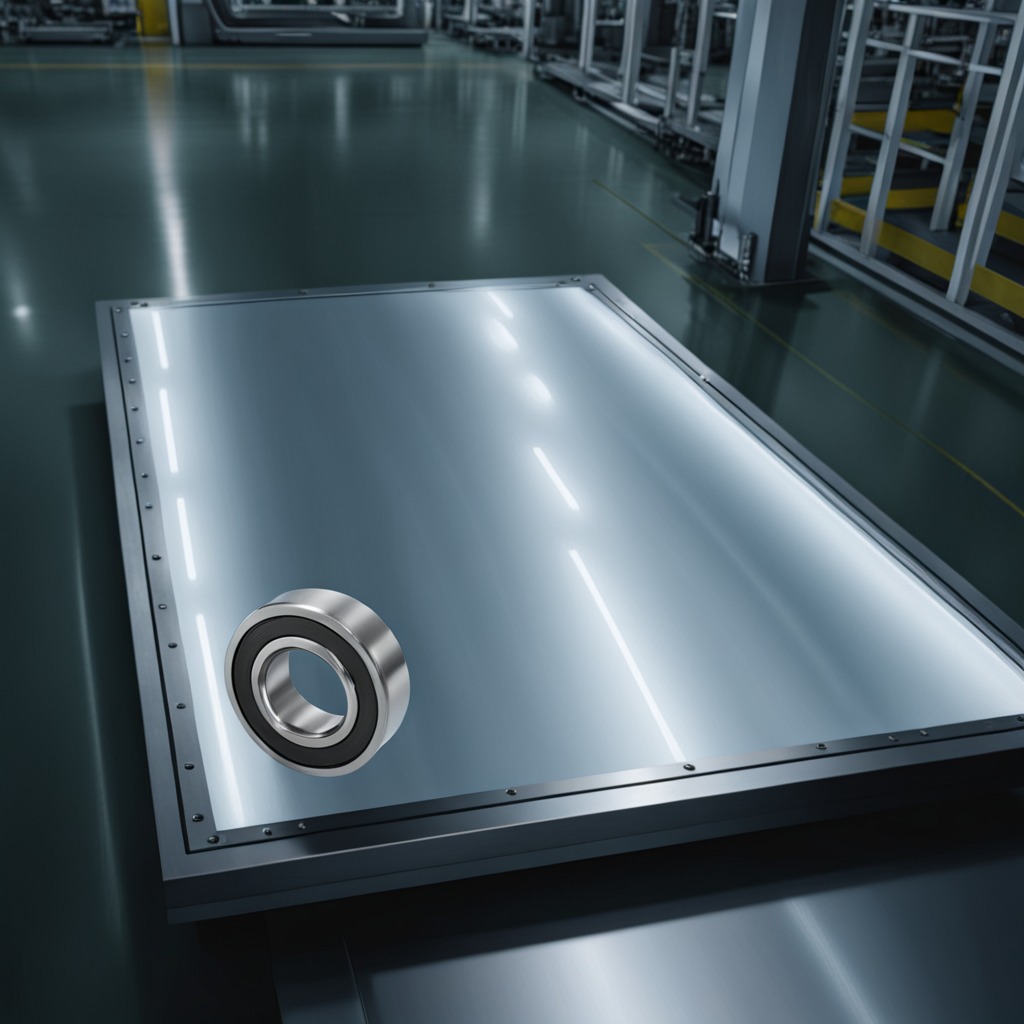
A metal ball bearing is lying on the metal table in a machine shop under fluorescent lights.